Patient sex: F
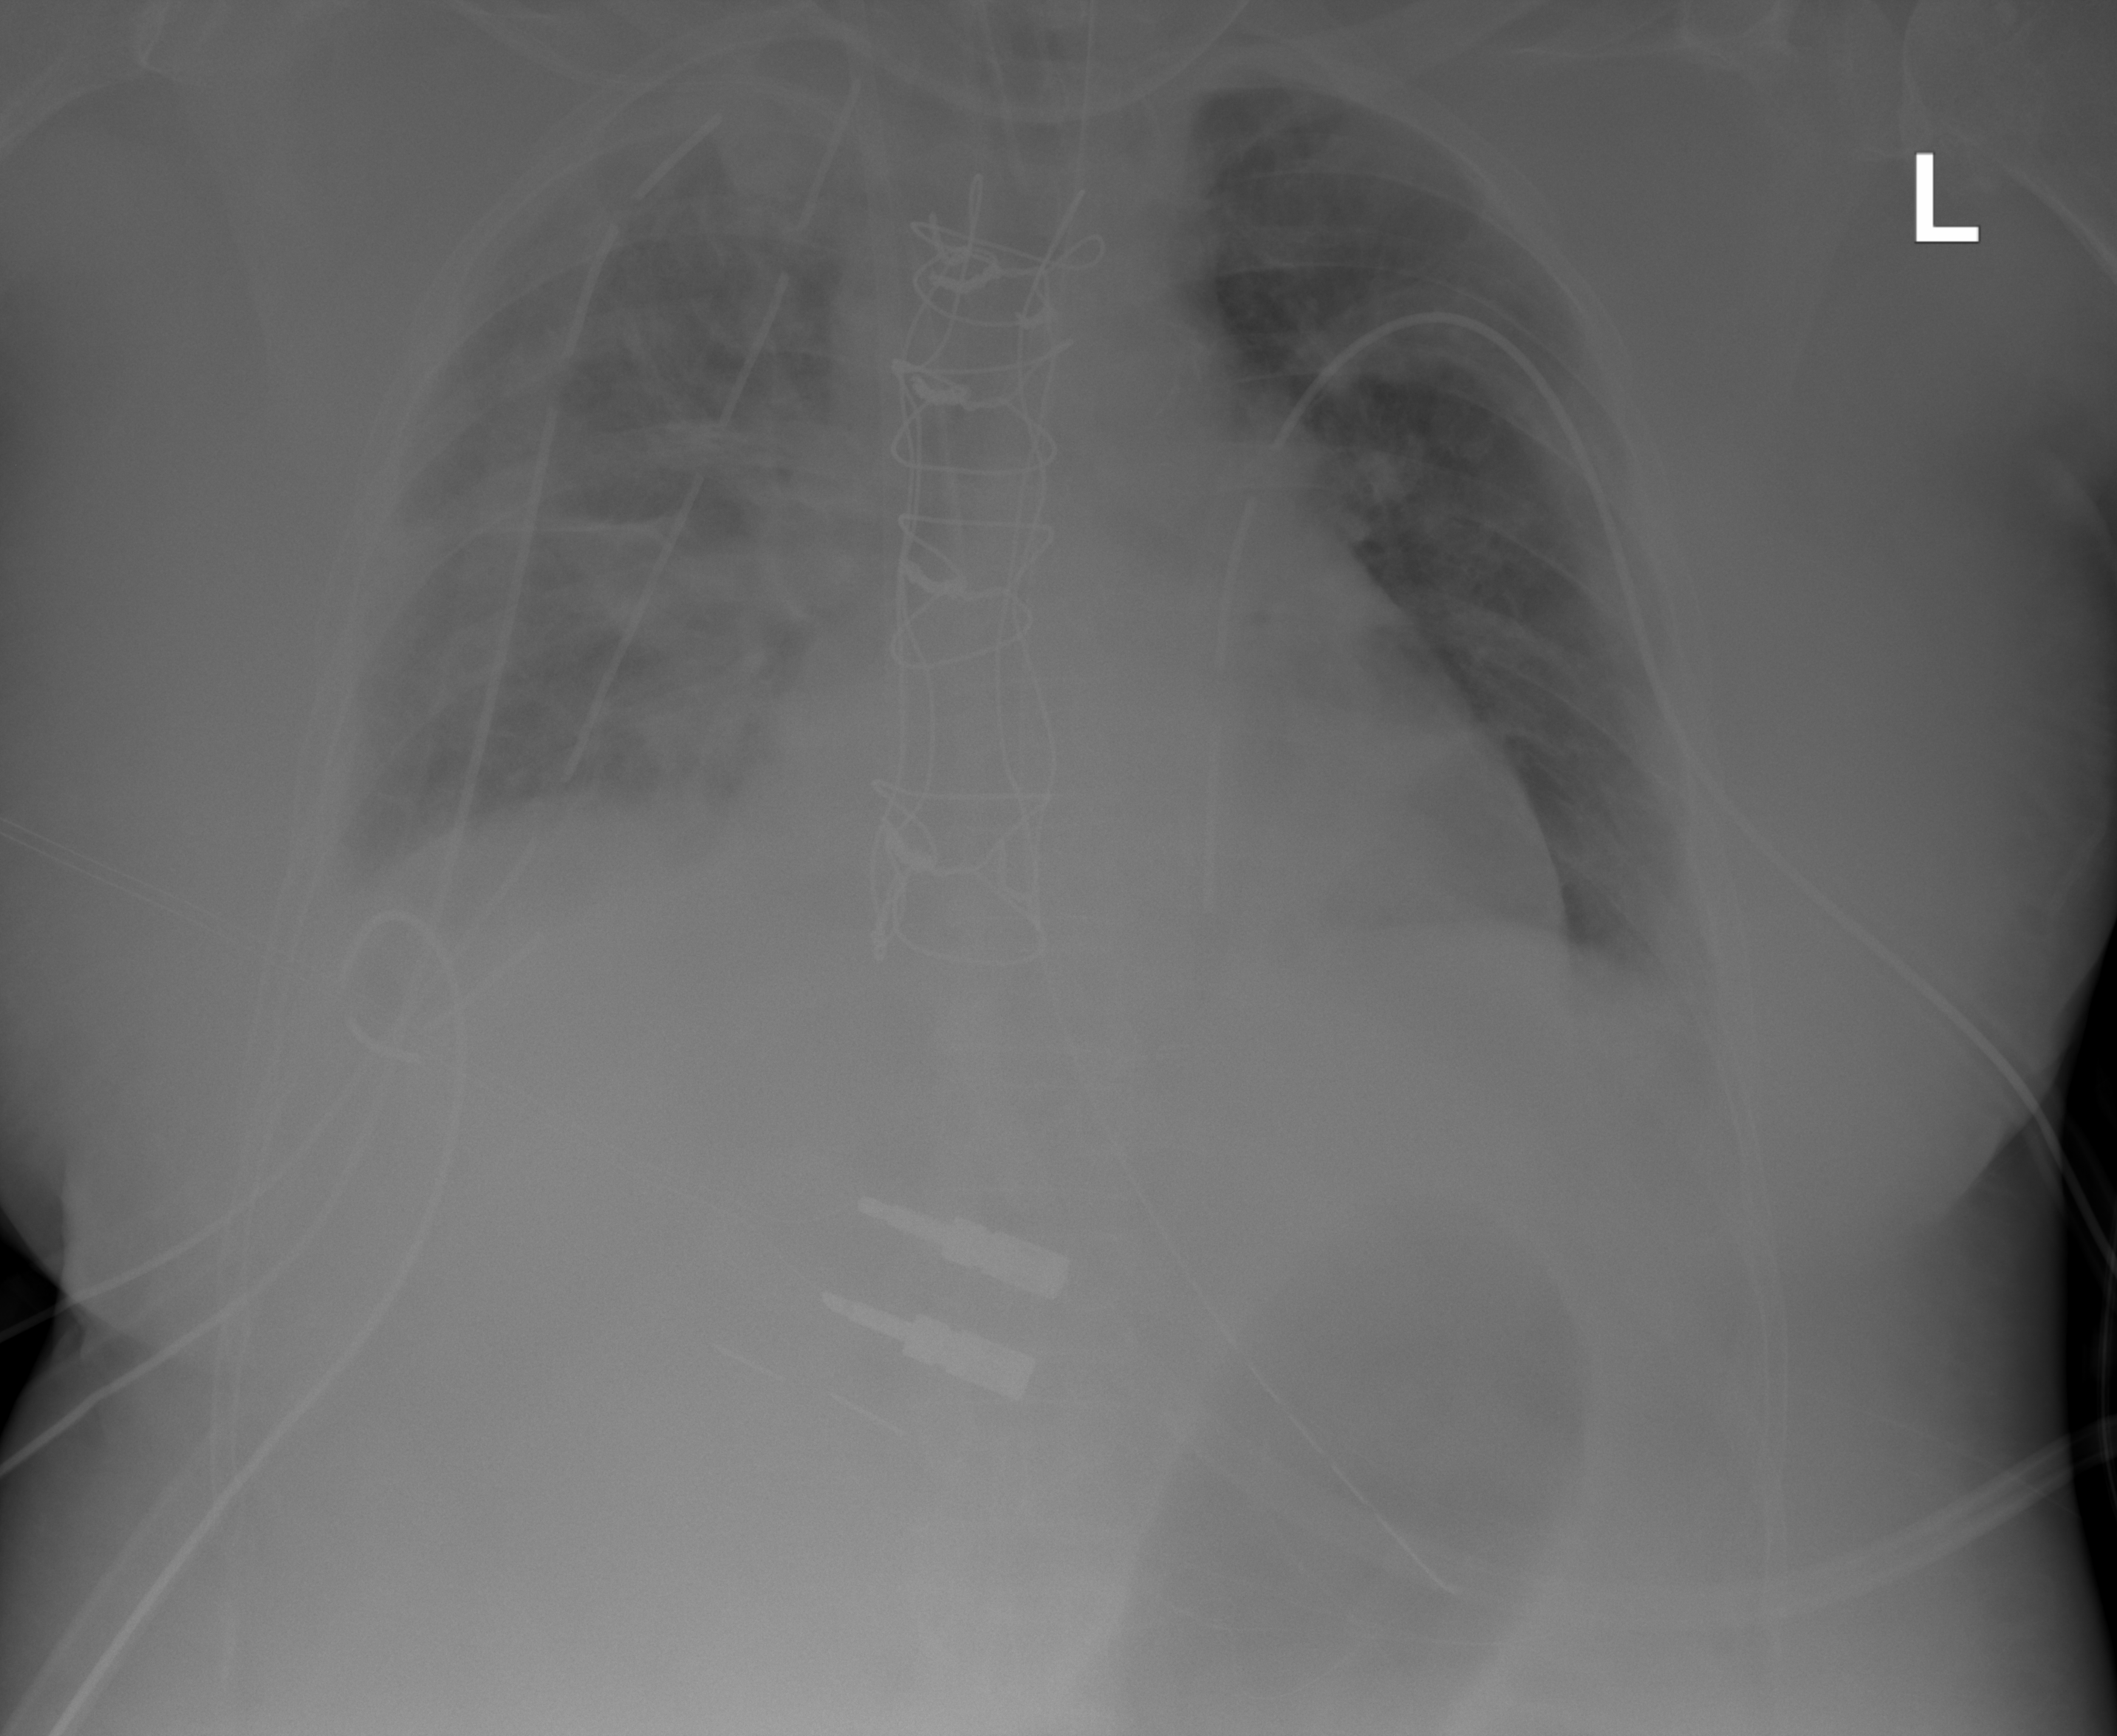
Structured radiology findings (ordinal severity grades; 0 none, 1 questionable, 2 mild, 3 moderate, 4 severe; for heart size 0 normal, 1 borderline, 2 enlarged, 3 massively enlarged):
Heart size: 1
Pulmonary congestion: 0
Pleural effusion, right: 1
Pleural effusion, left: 1
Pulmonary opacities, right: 0
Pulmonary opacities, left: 0
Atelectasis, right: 2
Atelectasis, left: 0